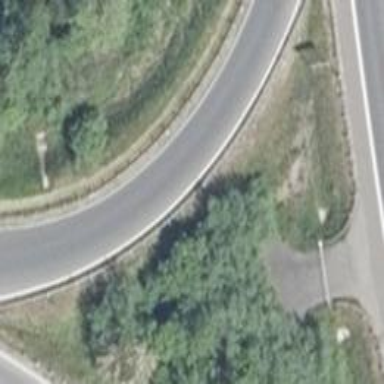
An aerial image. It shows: Asphalt trunk link motorway.